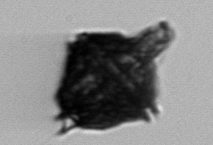
Label: Gonyaulax